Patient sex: M
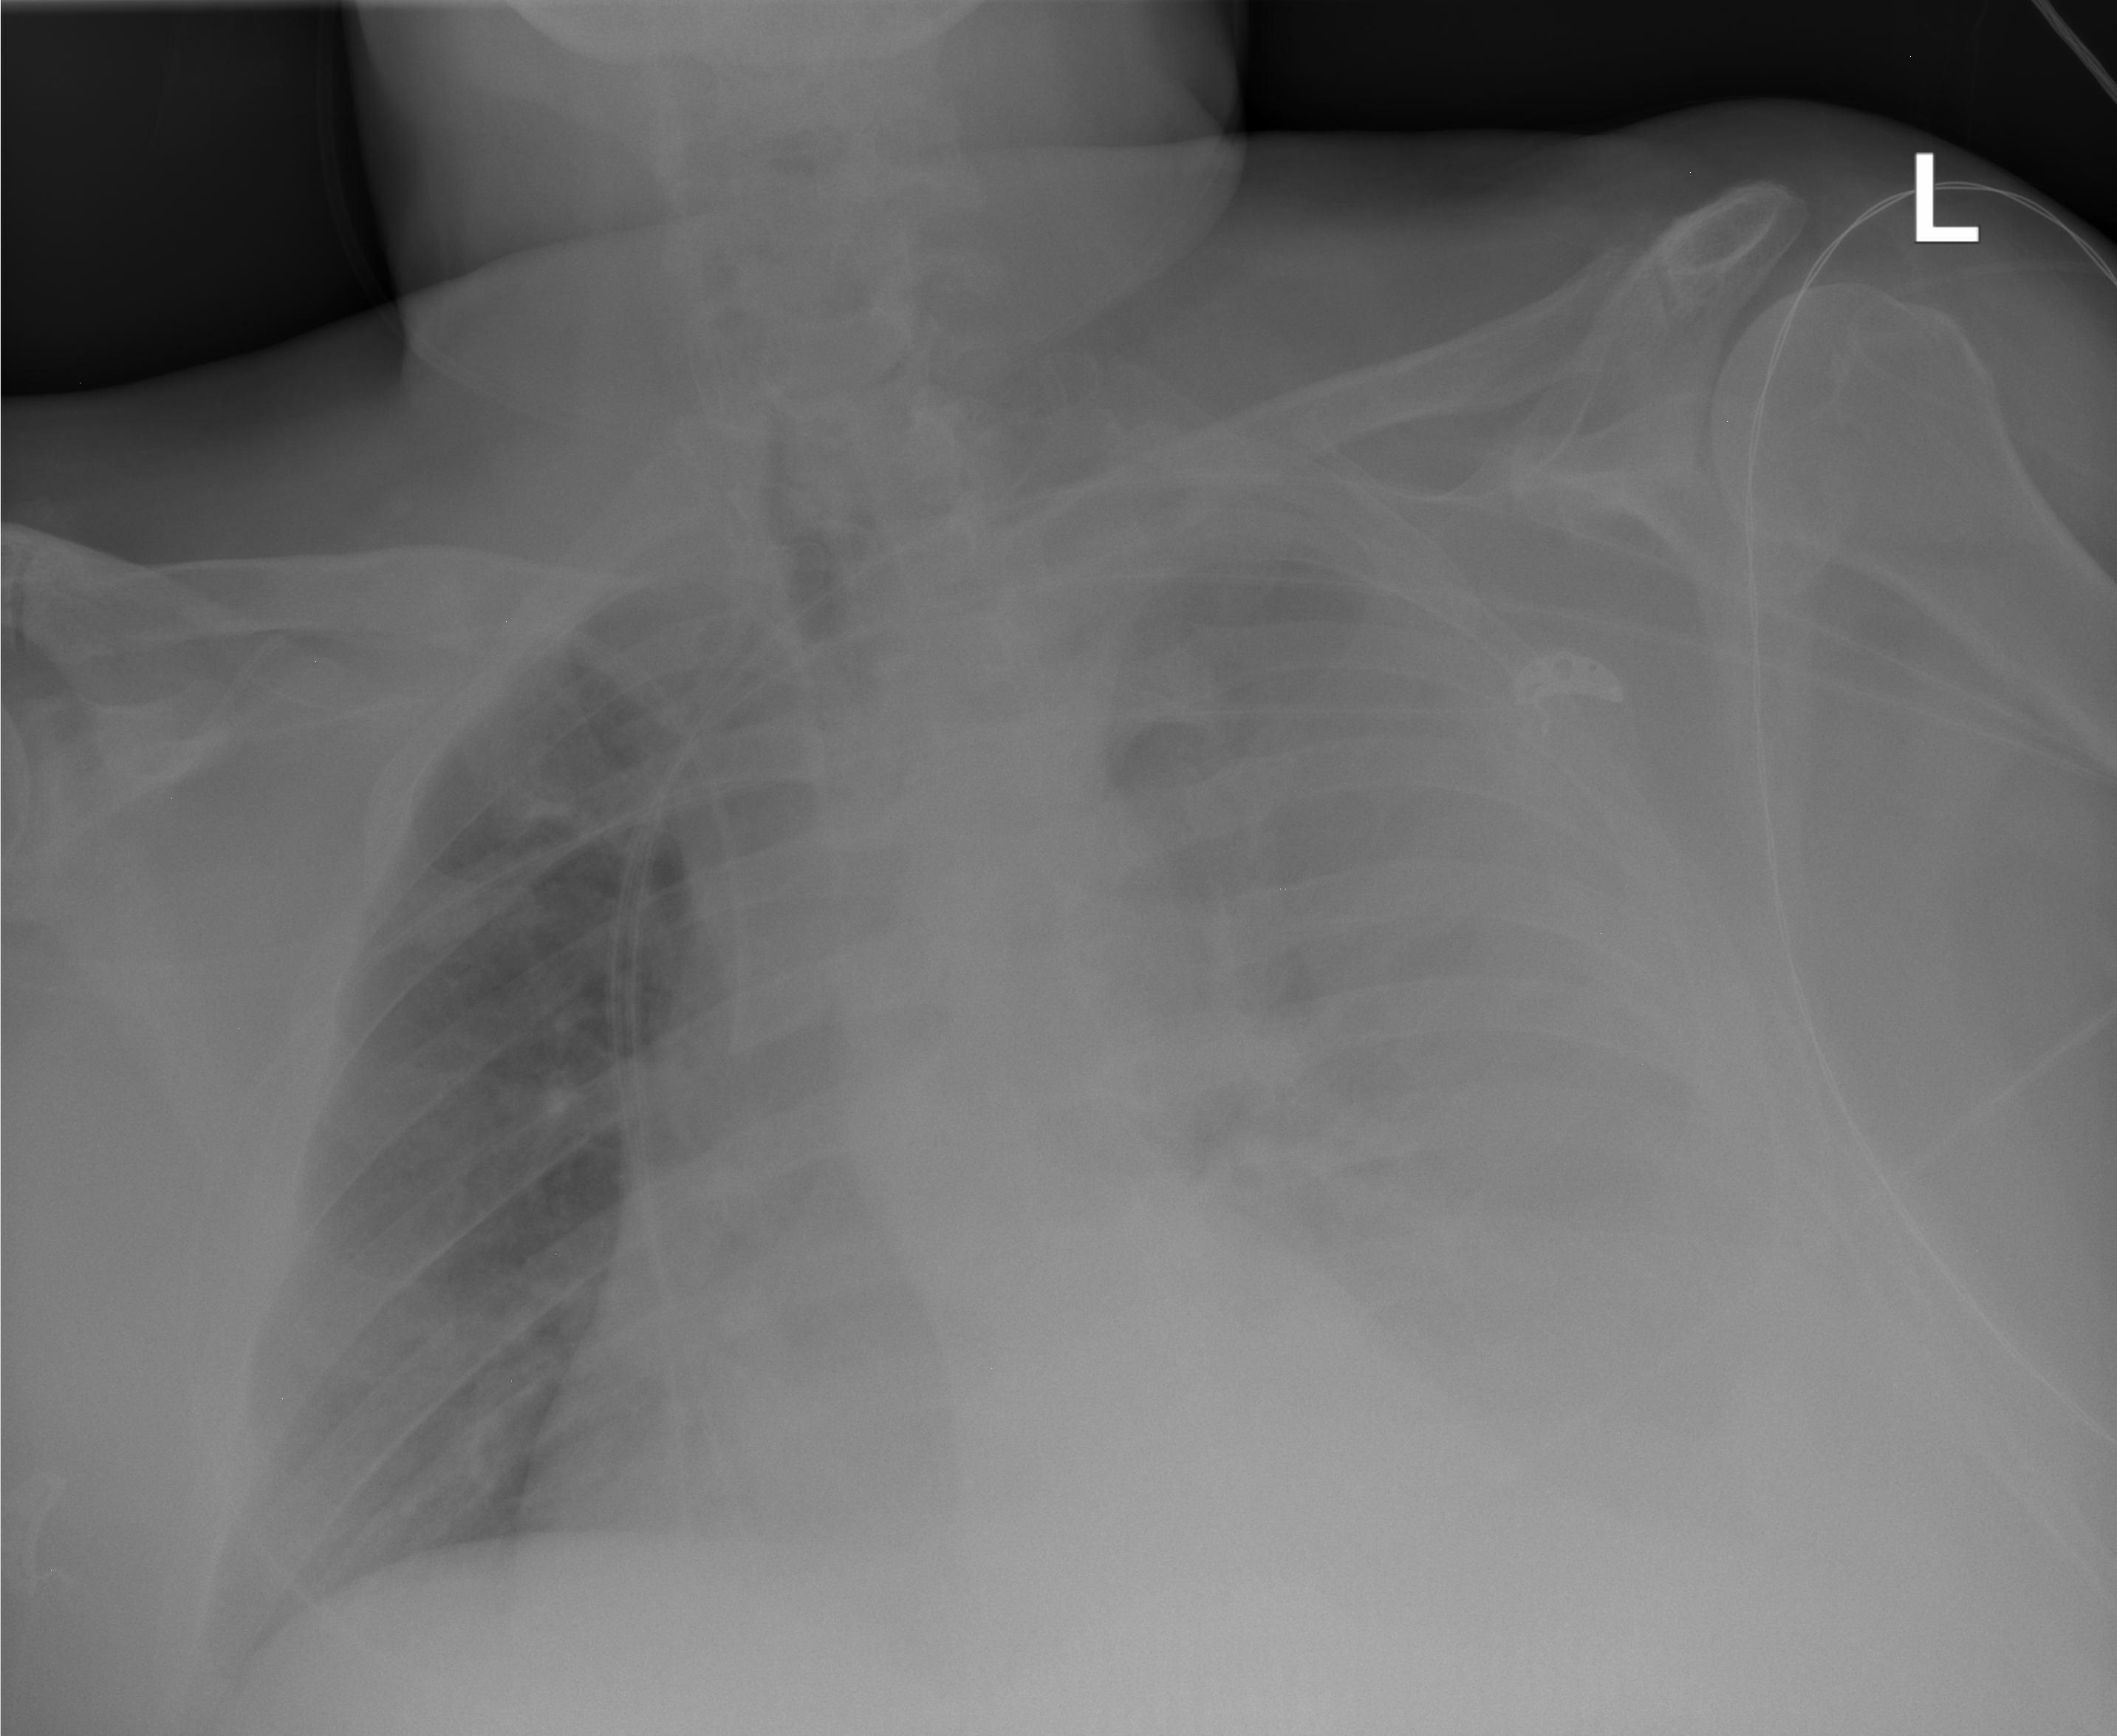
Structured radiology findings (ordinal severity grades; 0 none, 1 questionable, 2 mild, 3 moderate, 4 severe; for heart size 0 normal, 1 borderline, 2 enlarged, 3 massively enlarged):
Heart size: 2
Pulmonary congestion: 0
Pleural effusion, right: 0
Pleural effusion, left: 4
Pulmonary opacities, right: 0
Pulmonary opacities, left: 0
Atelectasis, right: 0
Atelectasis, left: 2